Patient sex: M
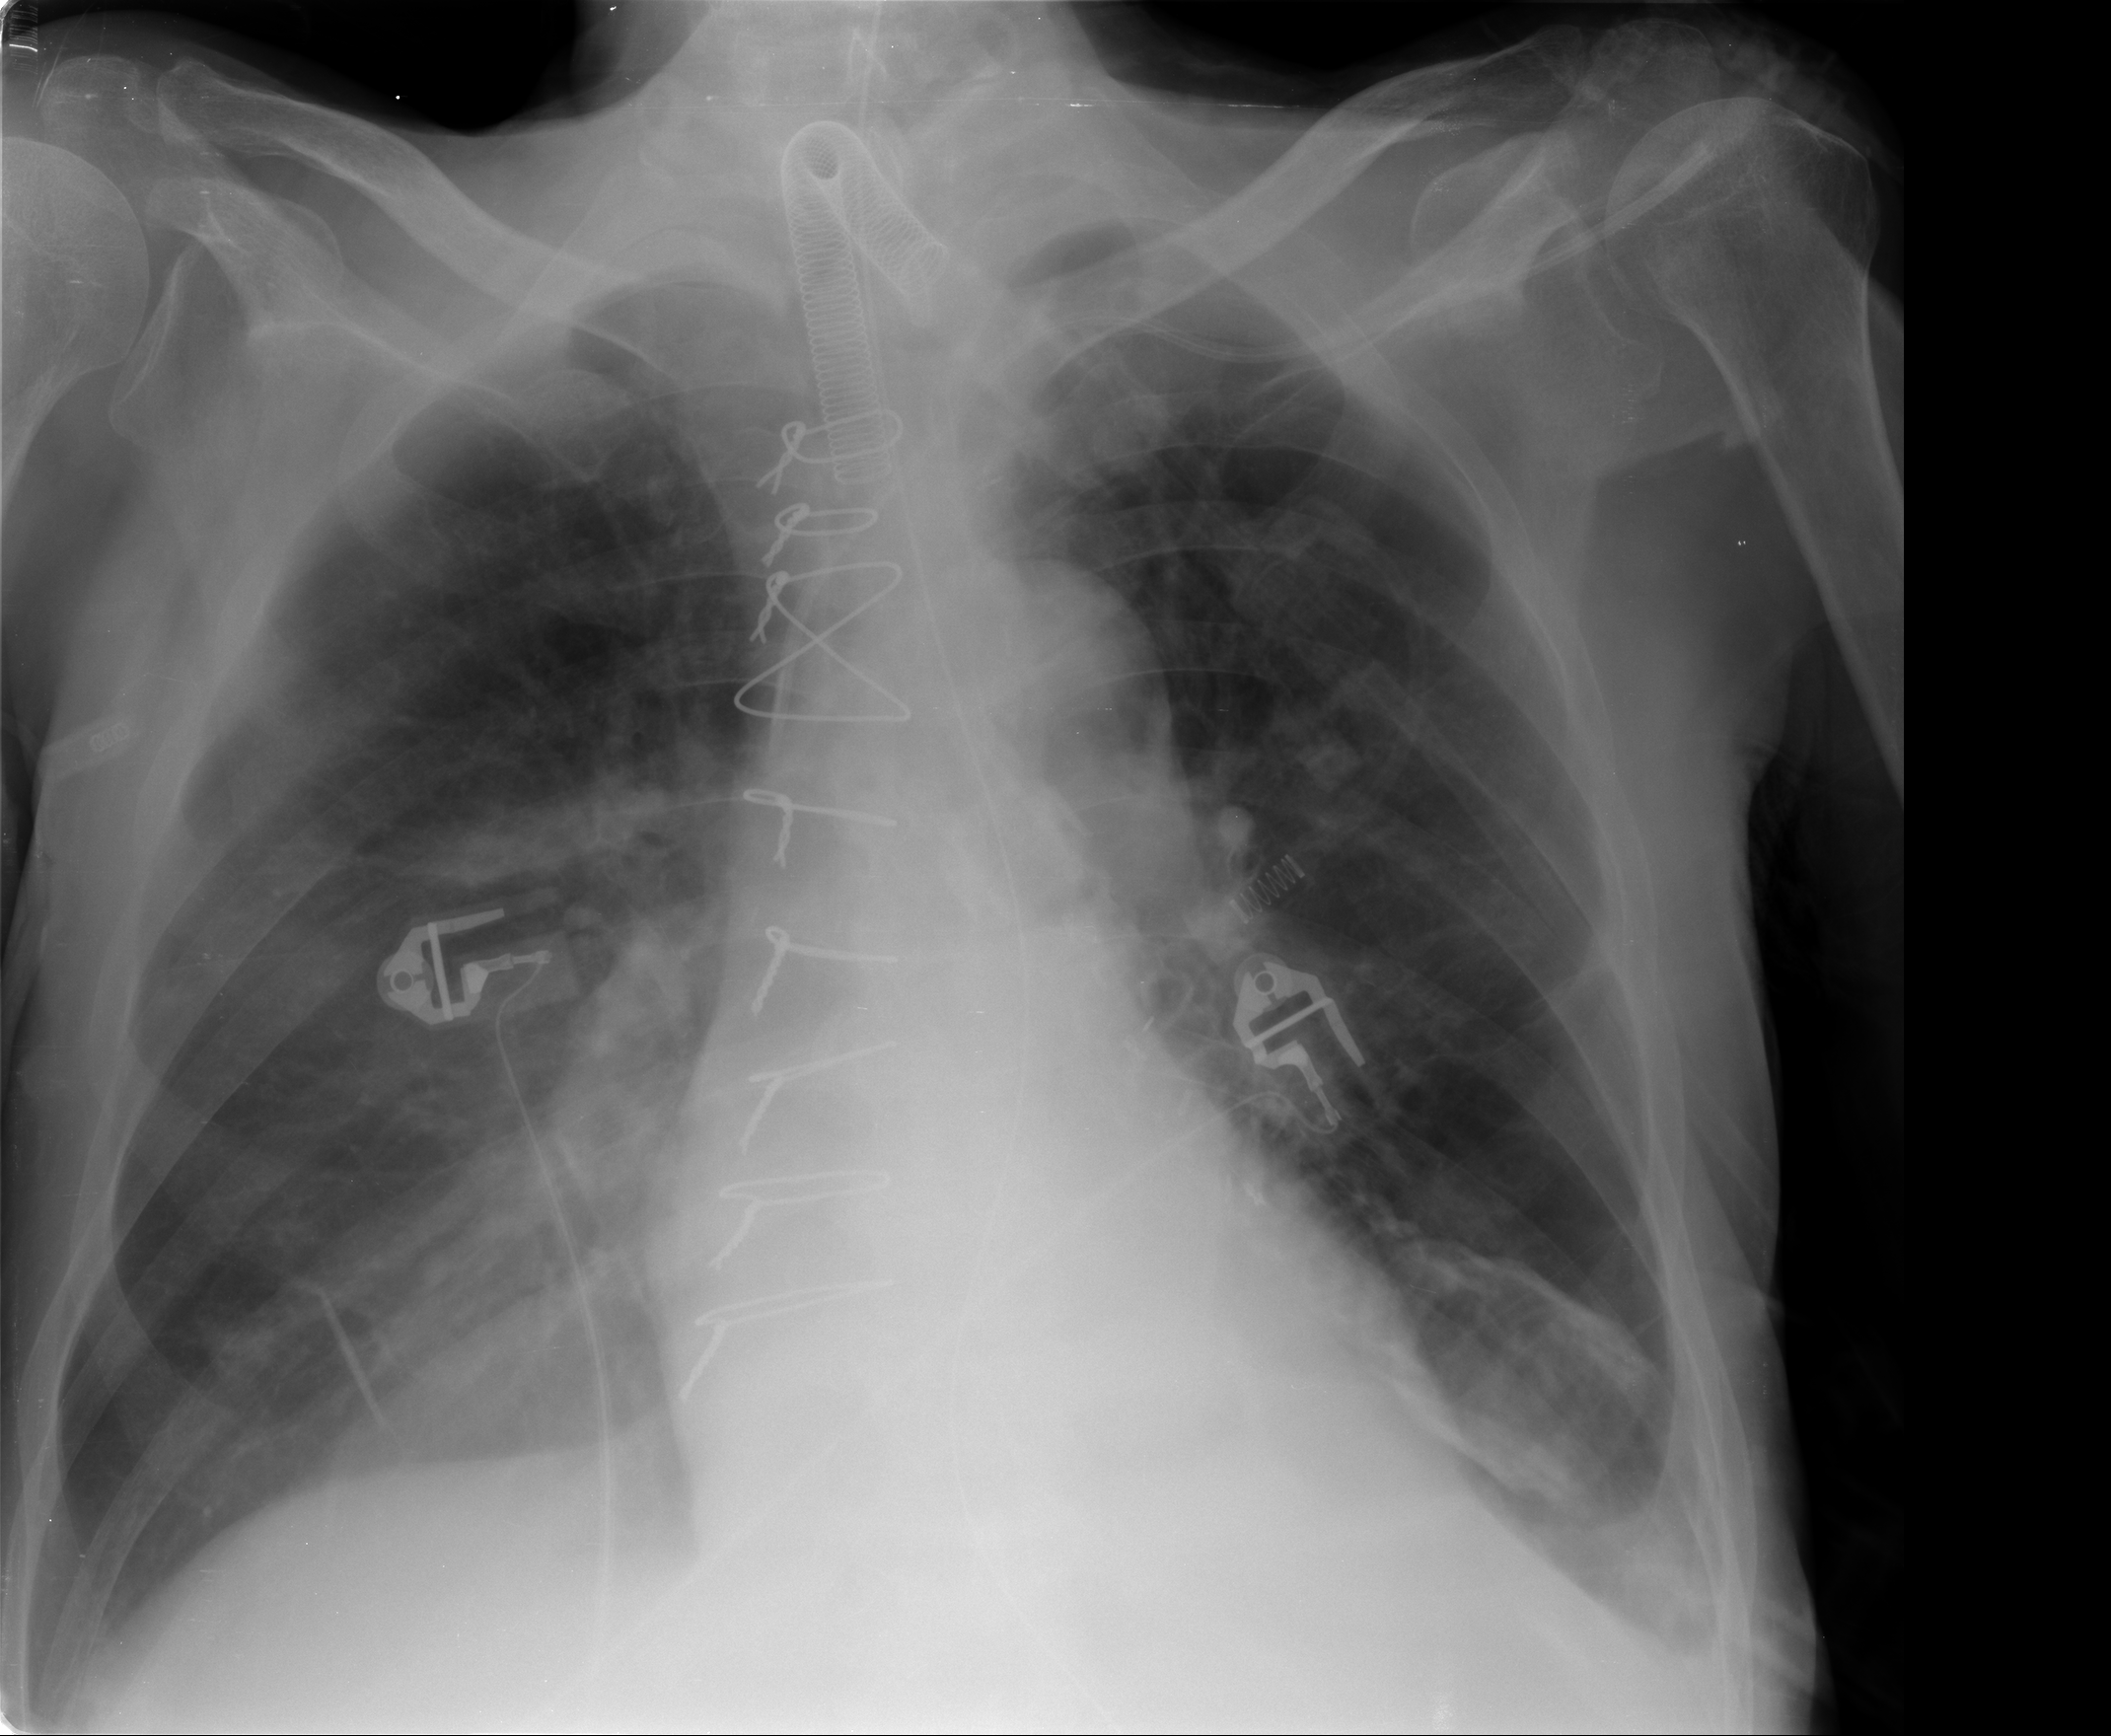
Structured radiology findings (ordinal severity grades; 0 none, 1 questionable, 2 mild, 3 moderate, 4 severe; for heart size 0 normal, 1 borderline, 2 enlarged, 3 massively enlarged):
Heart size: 0
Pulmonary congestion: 2
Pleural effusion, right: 1
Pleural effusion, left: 1
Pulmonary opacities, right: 2
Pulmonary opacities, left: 0
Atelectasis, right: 2
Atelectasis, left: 2